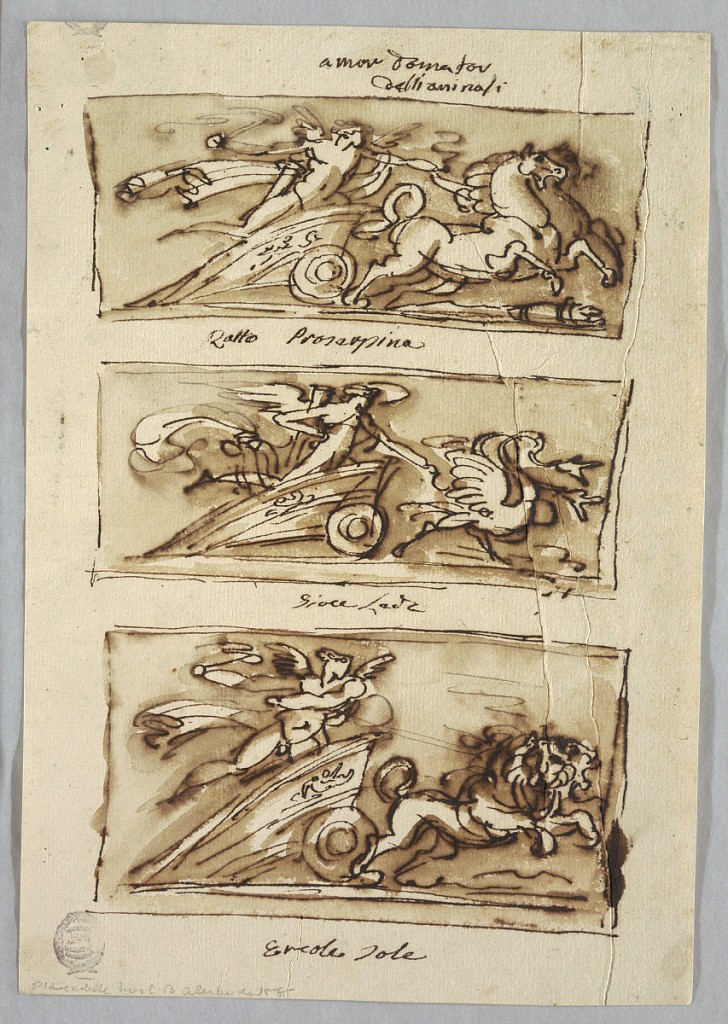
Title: Three Panels with Cupids
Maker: Felice Giani, Italian, 1758–1823
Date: ca. 1820
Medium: Pen and brown ink, brush and brown wash on cream laid paper
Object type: Drawing
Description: Three Rectangles with: Cupid in Chariot Drawn by Horses; Cupid in Chariot Drawn by Swans; Cupid in Chariot drawn by Lions